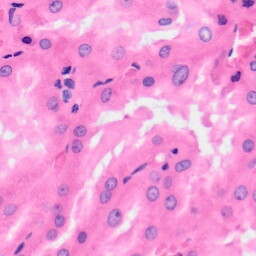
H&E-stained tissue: Kidney